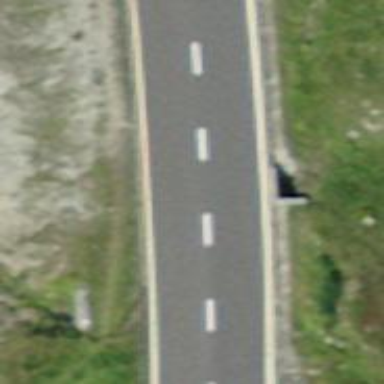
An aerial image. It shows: Unmarked crossing on the road.